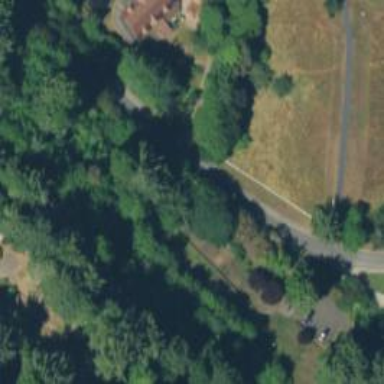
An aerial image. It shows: Tertiary road with sidewalk on the left.